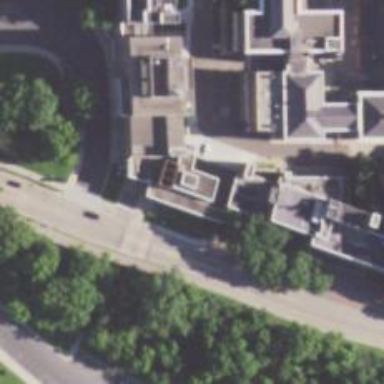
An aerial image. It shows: University building.